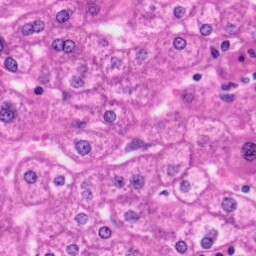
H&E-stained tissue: Liver